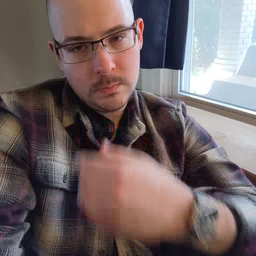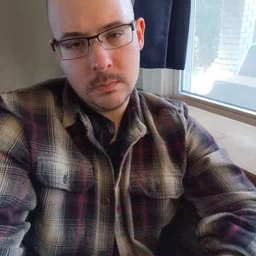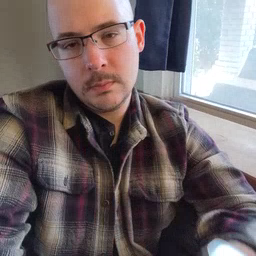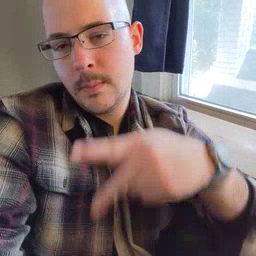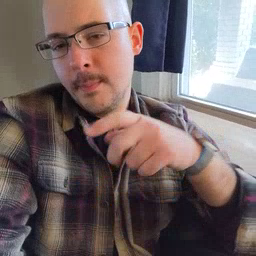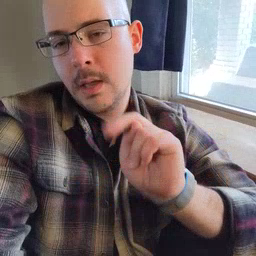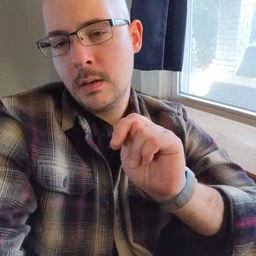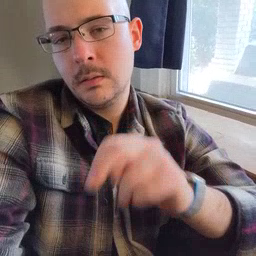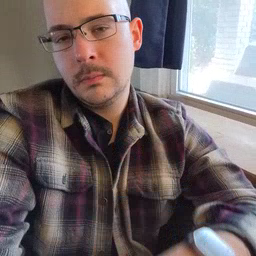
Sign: pen